Interaction volume radius: 10 \u00c5
Interaction volume height: 15 \u00c5
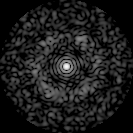
Disorder parameter: 0.7949